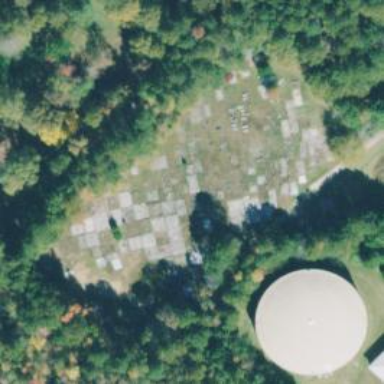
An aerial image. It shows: Cemetery.